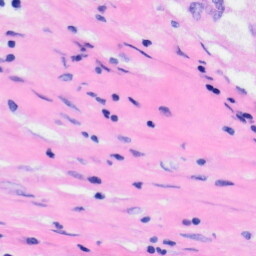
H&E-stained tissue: Liver